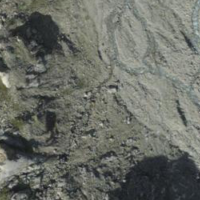
EUNIS habitat code: 49
Species observed at this site:
Geum reptans